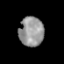
Tissue: prostate
Cell type: T cells
Senescence score: 0.3288
Nuclear area (px): 713
Mean DAPI intensity: 149.302